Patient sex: M
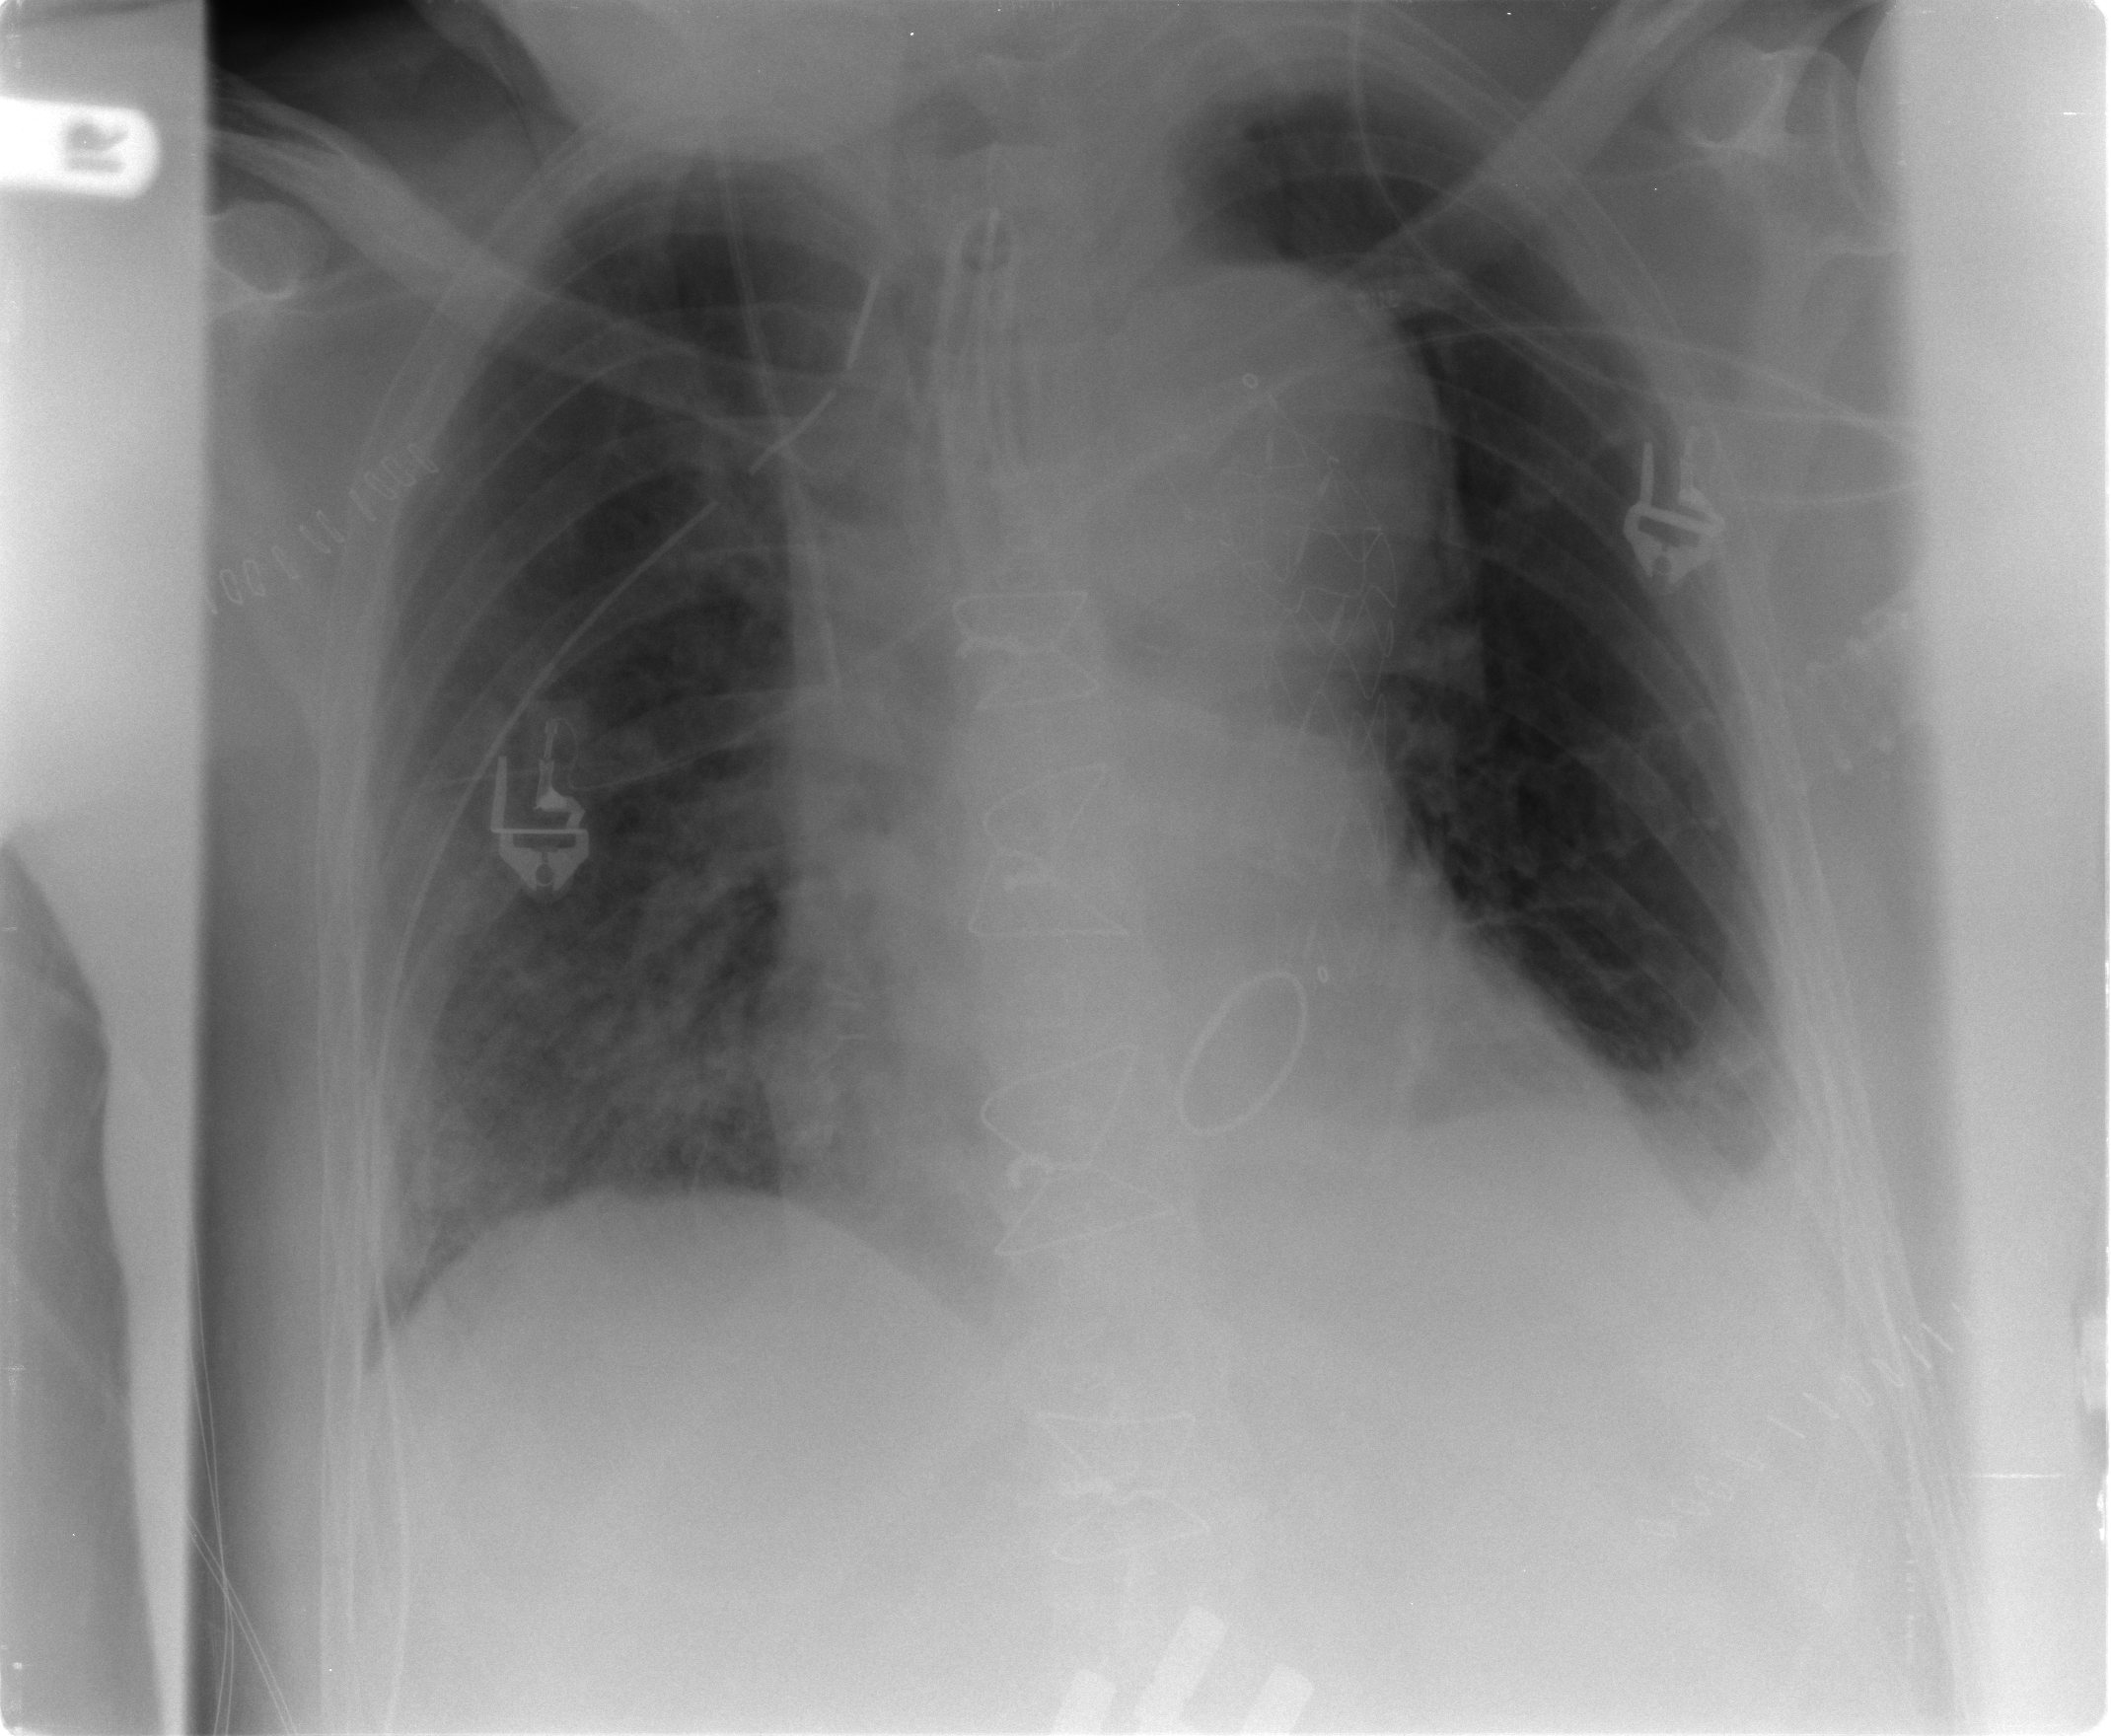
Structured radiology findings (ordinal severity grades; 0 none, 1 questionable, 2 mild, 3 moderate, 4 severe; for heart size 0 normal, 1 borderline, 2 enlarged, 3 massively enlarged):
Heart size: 0
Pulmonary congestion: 2
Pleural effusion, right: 0
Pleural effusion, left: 2
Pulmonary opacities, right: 3
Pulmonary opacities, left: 0
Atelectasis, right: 2
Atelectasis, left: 2